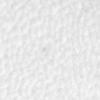
Label: no_change